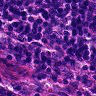
Metastatic tissue present: no